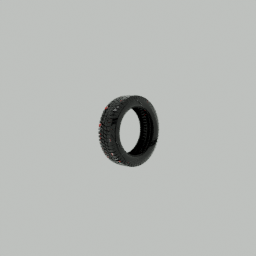
Label: mechanical